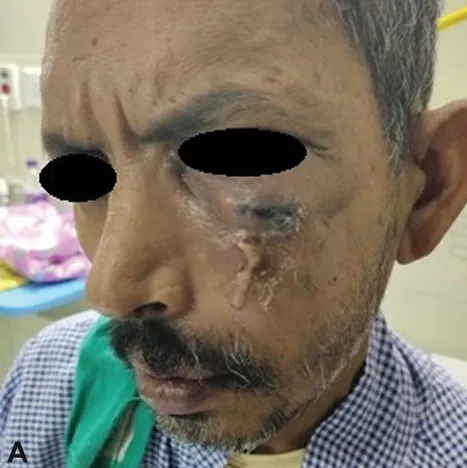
(A) Involvement of left maxilla and skin.
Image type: medical_photograph (oral_photograph)